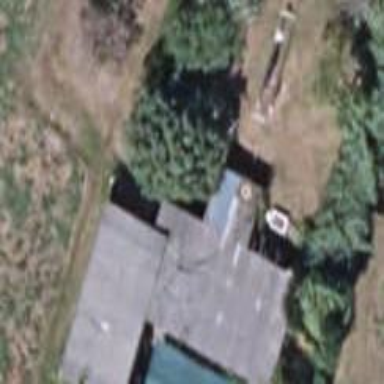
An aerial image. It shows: Shed building.